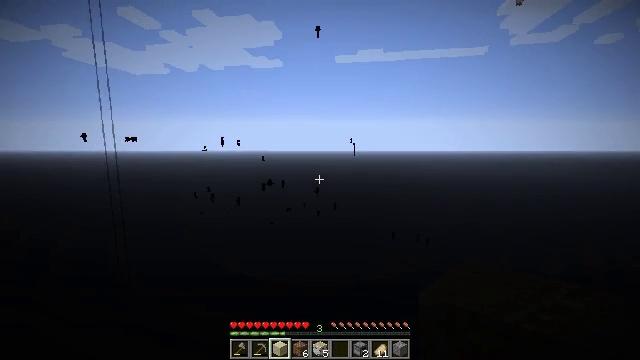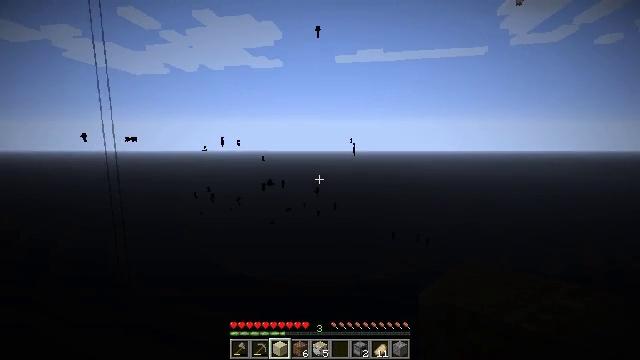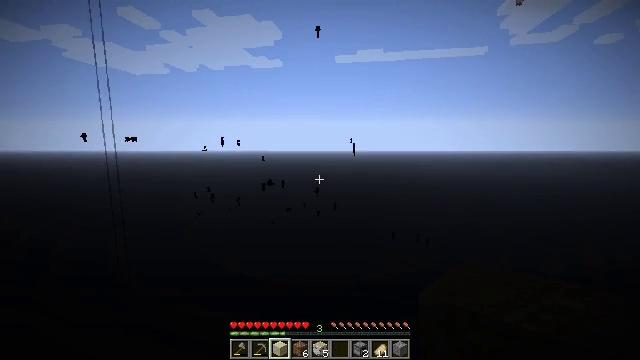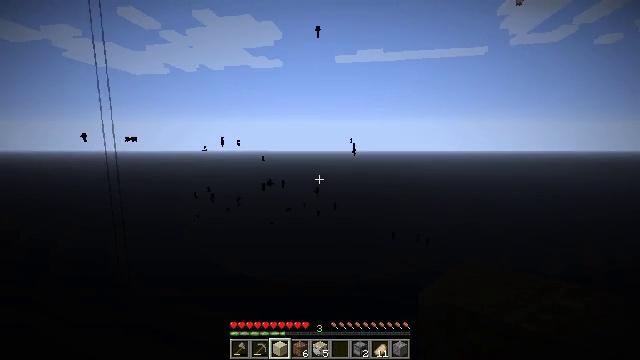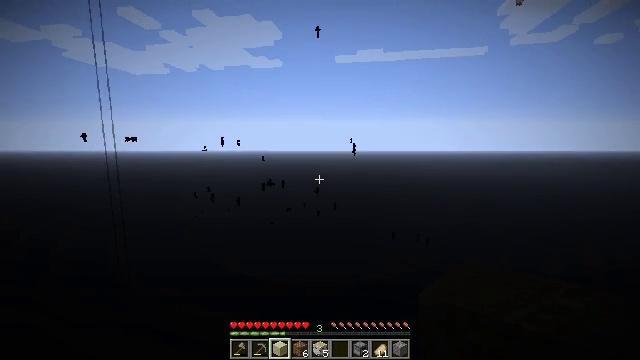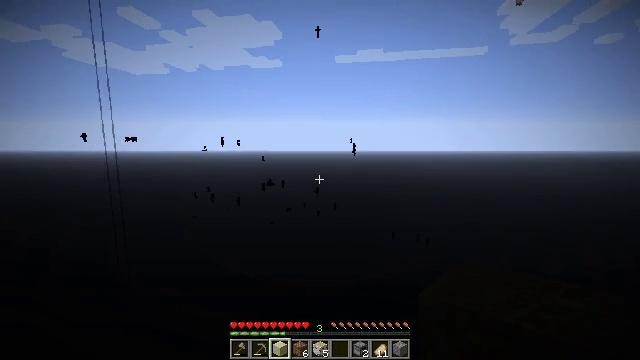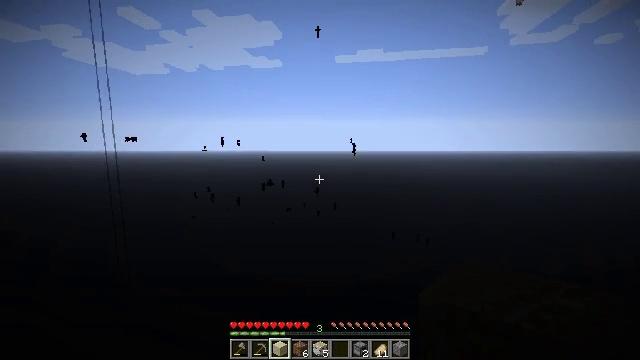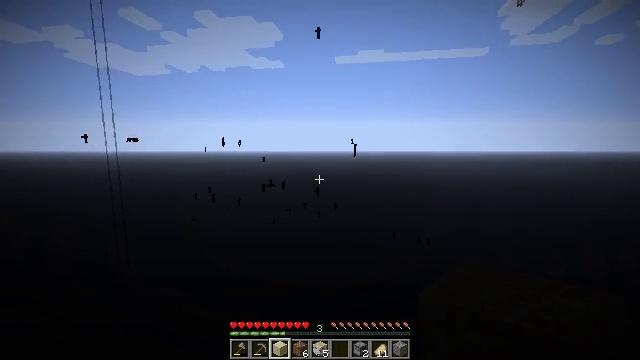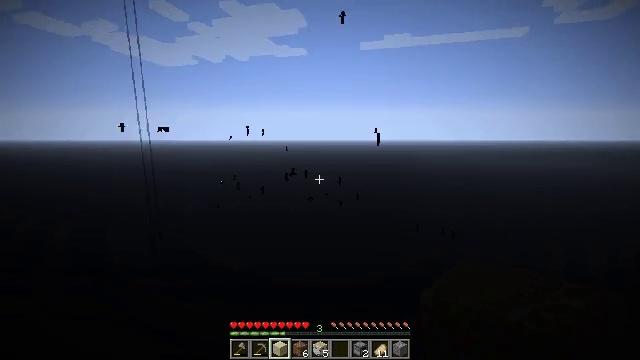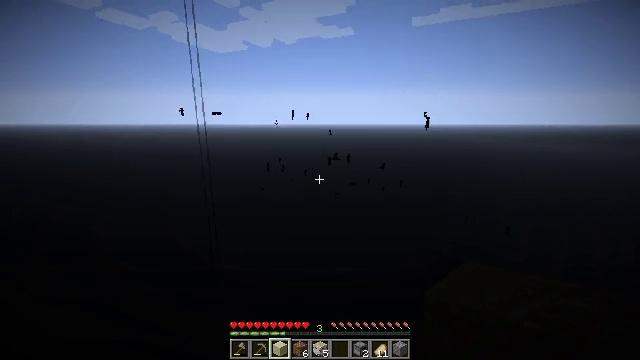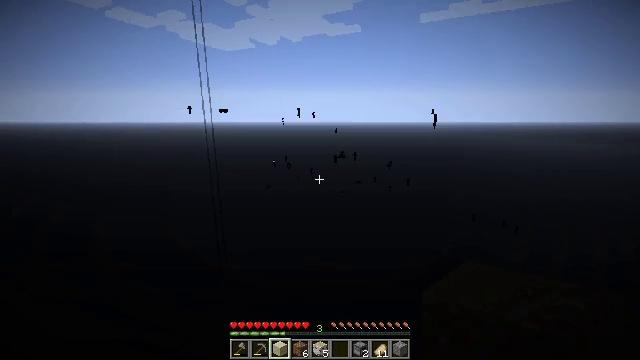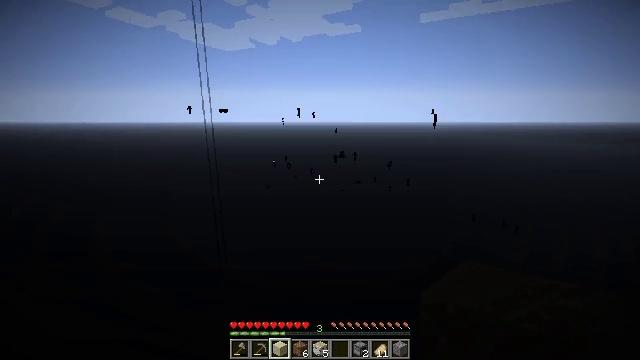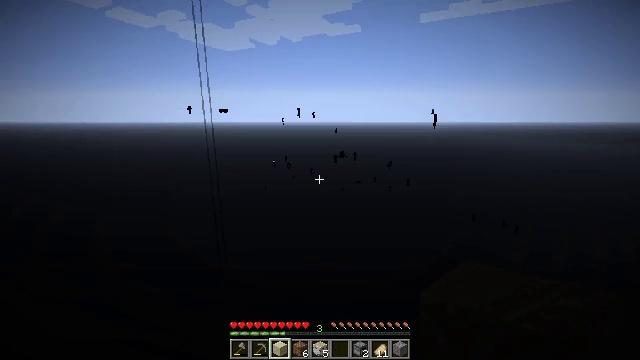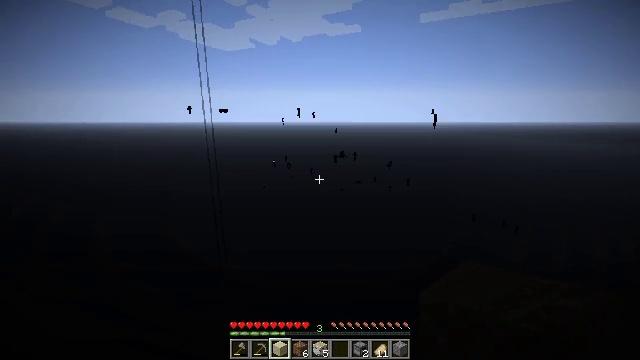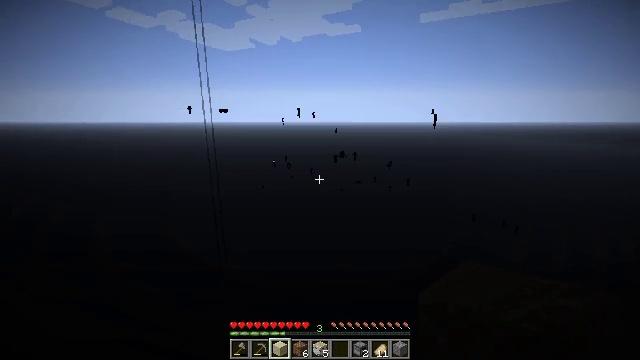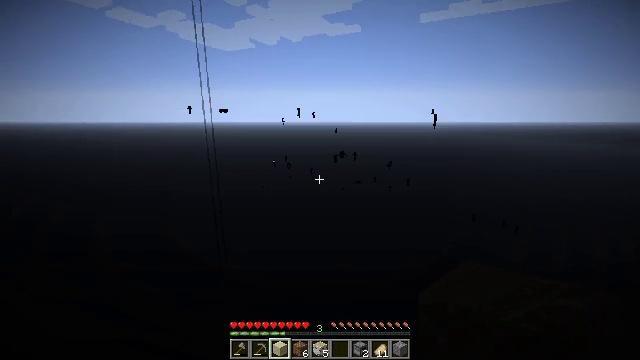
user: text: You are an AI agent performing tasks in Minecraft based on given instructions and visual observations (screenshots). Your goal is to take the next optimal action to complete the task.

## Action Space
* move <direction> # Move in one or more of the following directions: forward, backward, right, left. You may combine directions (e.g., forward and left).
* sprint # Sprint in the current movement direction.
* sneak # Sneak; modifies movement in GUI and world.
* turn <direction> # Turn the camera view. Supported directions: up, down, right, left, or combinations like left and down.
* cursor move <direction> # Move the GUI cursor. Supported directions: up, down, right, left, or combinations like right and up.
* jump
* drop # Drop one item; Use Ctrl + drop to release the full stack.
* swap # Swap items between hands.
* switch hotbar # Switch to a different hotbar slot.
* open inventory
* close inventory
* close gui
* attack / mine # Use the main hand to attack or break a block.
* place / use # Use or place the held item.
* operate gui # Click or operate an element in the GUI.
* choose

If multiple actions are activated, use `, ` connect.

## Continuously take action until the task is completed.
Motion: motion action
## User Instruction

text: Mine the composter block.
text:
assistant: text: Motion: no_op
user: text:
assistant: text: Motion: no_op
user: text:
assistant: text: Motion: no_op
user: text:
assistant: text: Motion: no_op
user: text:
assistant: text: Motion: no_op
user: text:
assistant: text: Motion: no_op
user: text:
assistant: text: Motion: no_op
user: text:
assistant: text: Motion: turn left and down
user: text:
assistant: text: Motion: turn left and down
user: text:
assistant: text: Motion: turn left
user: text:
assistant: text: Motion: no_op
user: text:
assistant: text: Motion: no_op
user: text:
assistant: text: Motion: no_op
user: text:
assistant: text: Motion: no_op
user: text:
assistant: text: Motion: no_op
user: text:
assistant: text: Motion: no_op
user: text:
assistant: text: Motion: no_op
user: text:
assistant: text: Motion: no_op
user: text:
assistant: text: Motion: no_op
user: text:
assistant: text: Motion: no_op
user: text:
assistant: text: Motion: no_op
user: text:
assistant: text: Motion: no_op
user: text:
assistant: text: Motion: no_op
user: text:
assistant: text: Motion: no_op
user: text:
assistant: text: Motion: no_op
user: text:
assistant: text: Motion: no_op
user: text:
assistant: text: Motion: no_op
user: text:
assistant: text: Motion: no_op
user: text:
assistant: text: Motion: no_op
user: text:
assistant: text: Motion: no_op